Question: I am using a single 'UIDatePicker' on multiple 'UITextFields'. When a 'UITextField' is tapped, it calls the 'UIDatePicker' and updates the text as the picker is scrolled. This all works fine, though now I would like to do some validation. My 'UITextFields' are "Employed From" & "Employed To", I need to check that the '"From"' field is always less than the '"To"' field (i.e. a person can't be employed 'FROM' 1995, 'TO' 1990).
Here is my code which sets a default date and sets the input view for each UITextField:
'''
- (void)datePickerTextField {
// Open date picker when textfield is tapped
UIDatePicker *datePicker = [[UIDatePicker alloc]init];
datePicker.datePickerMode = UIDatePickerModeDate;
// Set default date
NSCalendar *calendar = [[NSCalendar alloc]initWithCalendarIdentifier:NSGregorianCalendar];
NSDateComponents *components = [[NSDateComponents alloc]init];
[components setDay:1];
[components setMonth:1];
[components setYear:1980];
NSDate *defaultDate = [calendar dateFromComponents:components];
[datePicker setDate:defaultDate];
[datePicker setMaximumDate:[NSDate date]];
[datePicker addTarget:self
action:@selector(updateDateTextField:)
forControlEvents:UIControlEventValueChanged];
datePicker.backgroundColor = [UIColor clearColor];
// Set input for each textfield
[self.empFrom1 setInputView:datePicker];
[self.empTo1 setInputView:datePicker];
// ... more fields
[self.empFrom10 setInputView:datePicker];
[self.empTo10 setInputView:datePicker];
}
'''
I have tried the following:
'''
- (void)updateDateTextField:(UIDatePicker *) datePicker {
// Format date
NSDateFormatter *formatter = [[NSDateFormatter alloc]init];
[formatter setDateFormat:@"dd/MM/yyyy"];
NSString *stringFromDate = [formatter stringFromDate:datePicker.date];
UIAlertView *validDate = [[UIAlertView alloc]initWithTitle:@"Error"
message:@"Please check dates"
delegate:nil
cancelButtonTitle:@"Dismiss"
otherButtonTitles:nil];
// Check which textfield is active and set date
if ([self.empFrom1 isFirstResponder]) {
self.empFrom1.text = [NSString stringWithFormat:@"%@", stringFromDate];
NSString *empFrom = self.empFrom1.text;
NSString *lastFour = [empFrom substringFromIndex:empFrom.length - 4];
_from = @([lastFour integerValue]);
NSLog(@"FROM: %@", _from);
}
else if ([self.empTo1 isFirstResponder]) {
self.empTo1.text = [NSString stringWithFormat:@"%@", stringFromDate];
NSString *empTo = self.empTo1.text;
NSString *lastFour = [empTo substringFromIndex:empTo.length - 4];
_to = @([lastFour integerValue]);
NSLog(@"TO: %@", _to);
if (_from > _to) {
[validDate show];
}
}
'''
I am not sure why the above snippet isn't working, as the 'NGLog' clearly outputs the correct 'integer', yet the alert still displays even if the 'FROM' is less than 'TO'.

I have searched around and can't seem to find a working solution when re-using a single 'UIDatePicker' for multiple 'UITextFields'. Is this even possible? Or would I have to create a new 'UIDatePicker' for each field? Any help is much appreciated!
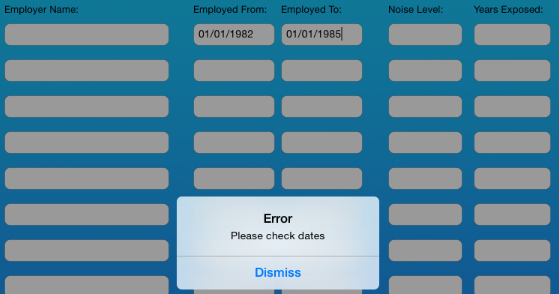
Answer: '''
- (void)updateDateTextField:(UIDatePicker *) datePicker {
NSDateFormatter *formatter = [[NSDateFormatter alloc]init];
[formatter setDateFormat:@"dd/MM/yyyy"];
NSString *stringFromDate = [formatter stringFromDate:datePicker.date];
UIAlertView *validDate = [[UIAlertView alloc]initWithTitle:@"Error" message:@"Please check dates" delegate:nil cancelButtonTitle:@"Dismiss" otherButtonTitles:nil];
// Check which textfield is active and set date
if ([self.empFrom1 isFirstResponder]) {
self.empFrom1.text = [NSString stringWithFormat:@"%@", stringFromDate];
self.dateFrom = datePicker.date;
} else if ([self.empTo1 isFirstResponder]) {
self.empTo1.text = [NSString stringWithFormat:@"%@", stringFromDate];
self.dateTo = datePicker.date;
if( [self.dateFrom timeIntervalSinceDate:self.dateTo] > 0 ) {
[validDate show];
}
}
}
'''
Add 2 NSDate-properties to your class, for example dateFrom & dateTo